Aerial crown-view tile of a tropical tree (Barro Colorado Island, Panama), acquired 20250915:
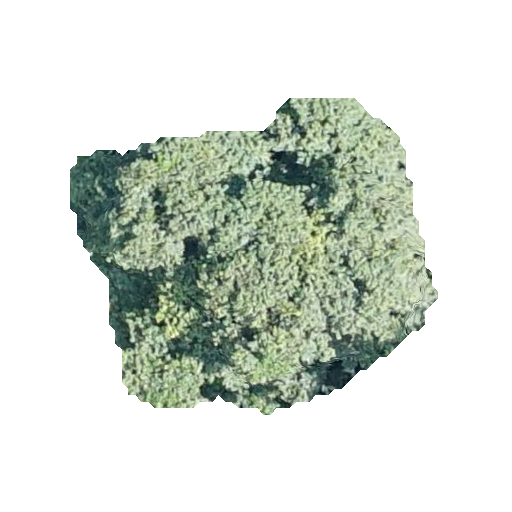
Species: Luehea seemannii
GBIF accepted scientific name: Luehea seemannii
Crown area: 121.324 m²